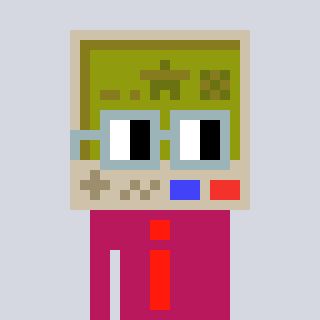
a pixel art character with square dark gray glasses, a gameboy-shaped head and a darkpink-colored body on a cool background